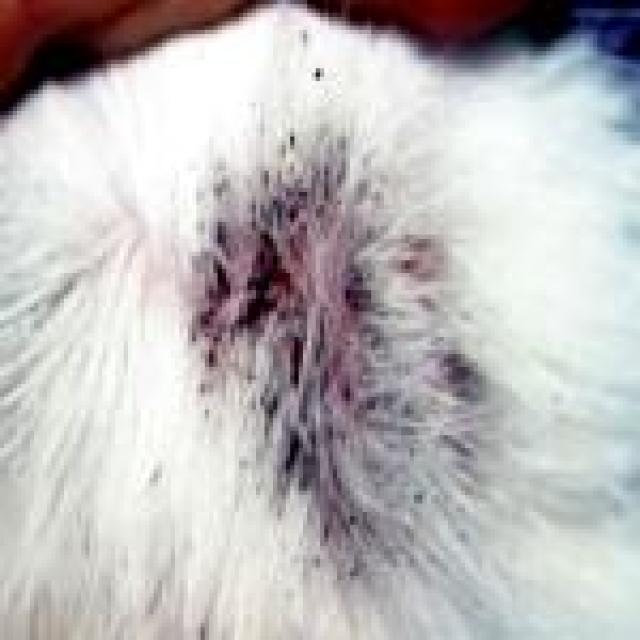
Canine fungal skin infection — characterized by alopecia, scaling, crusting, and circular lesions. Common agents include Malassezia and Candida species.